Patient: sex M, age 80
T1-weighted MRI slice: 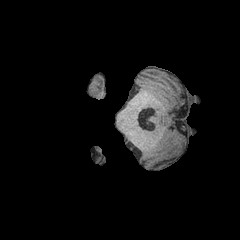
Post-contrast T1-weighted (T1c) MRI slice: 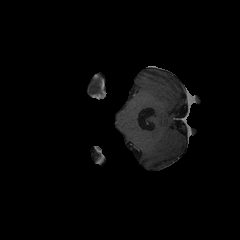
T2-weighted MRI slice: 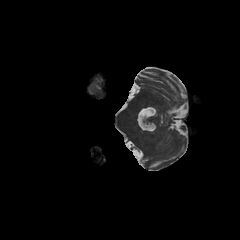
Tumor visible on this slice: no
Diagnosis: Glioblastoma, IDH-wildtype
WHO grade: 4